Interaction volume radius: 5 \u00c5
Interaction volume height: 10 \u00c5
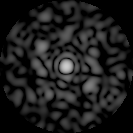
Disorder parameter: 0.753